Field crop: maize
Growth stage: 1
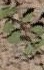
Species: convolvulus